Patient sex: M
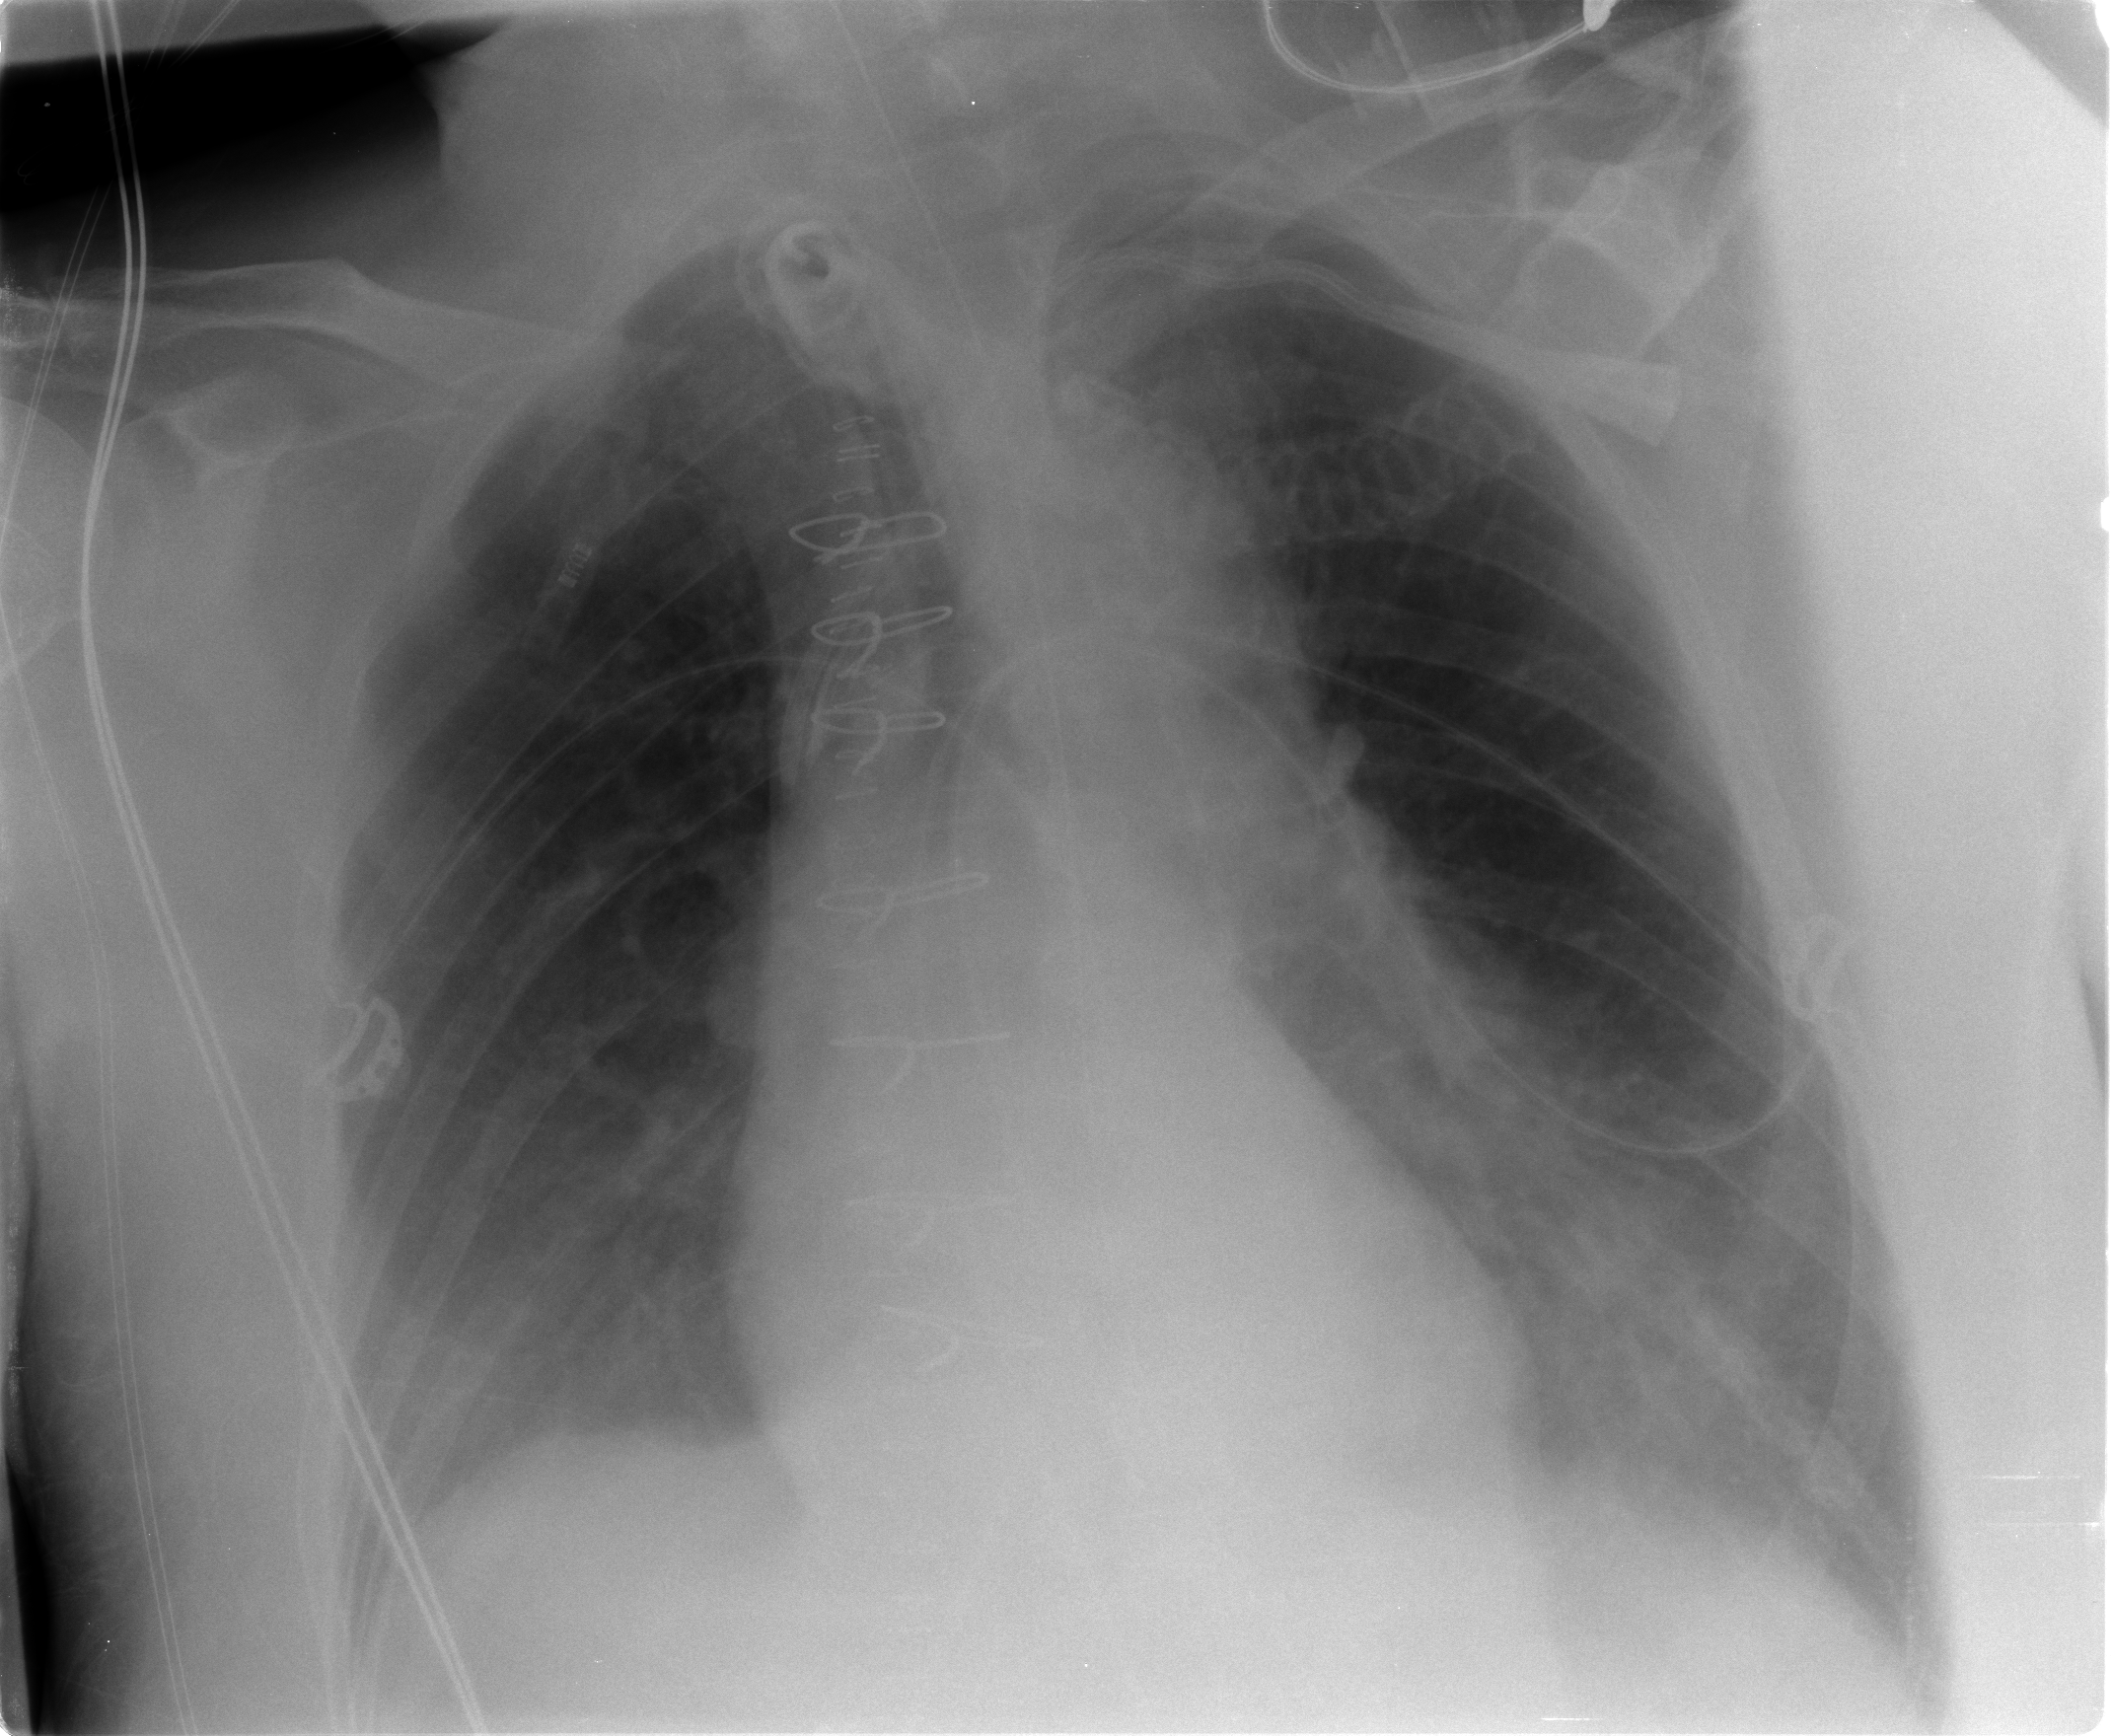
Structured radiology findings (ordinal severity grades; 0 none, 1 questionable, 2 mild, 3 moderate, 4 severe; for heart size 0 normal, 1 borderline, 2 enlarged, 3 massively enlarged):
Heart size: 0
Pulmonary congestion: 1
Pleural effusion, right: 2
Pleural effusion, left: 2
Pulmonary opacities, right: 2
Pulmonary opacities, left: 2
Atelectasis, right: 2
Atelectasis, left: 2